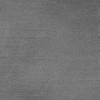
Atmospheric dust classification: dusty